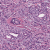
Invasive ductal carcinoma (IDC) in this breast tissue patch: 1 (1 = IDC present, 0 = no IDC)